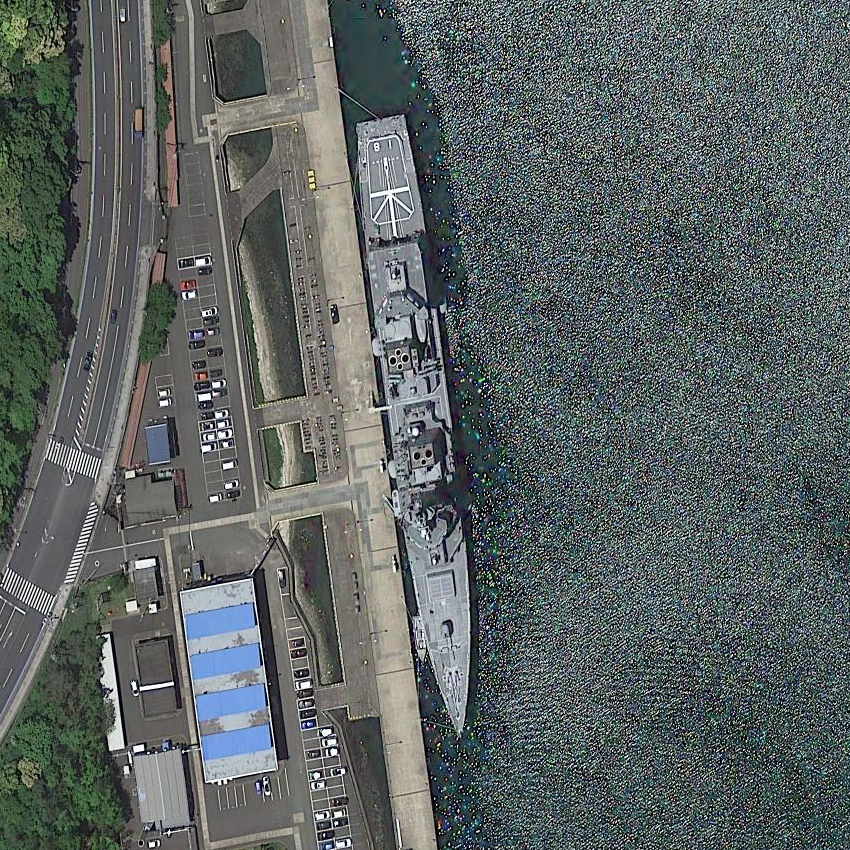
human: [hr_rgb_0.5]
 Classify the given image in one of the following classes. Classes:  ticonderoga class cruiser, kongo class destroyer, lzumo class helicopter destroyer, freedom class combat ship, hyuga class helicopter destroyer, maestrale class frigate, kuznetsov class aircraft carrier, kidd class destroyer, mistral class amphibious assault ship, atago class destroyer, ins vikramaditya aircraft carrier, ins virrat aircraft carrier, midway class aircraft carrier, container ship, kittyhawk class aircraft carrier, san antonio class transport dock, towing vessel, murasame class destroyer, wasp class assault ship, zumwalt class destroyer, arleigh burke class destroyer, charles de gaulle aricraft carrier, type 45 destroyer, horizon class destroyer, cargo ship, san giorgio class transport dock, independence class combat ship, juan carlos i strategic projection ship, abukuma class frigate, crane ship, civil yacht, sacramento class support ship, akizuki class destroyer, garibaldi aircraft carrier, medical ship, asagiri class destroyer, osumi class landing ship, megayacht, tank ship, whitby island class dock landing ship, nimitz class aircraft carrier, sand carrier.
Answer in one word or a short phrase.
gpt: Akizuki class destroyer